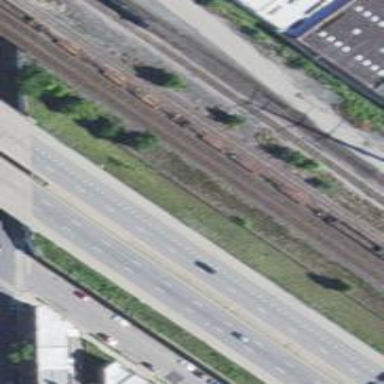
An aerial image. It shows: Railway siding with rails.